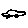
Label: car